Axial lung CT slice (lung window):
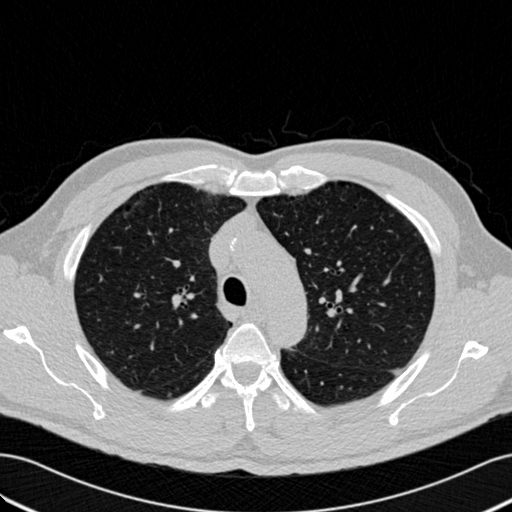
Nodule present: no